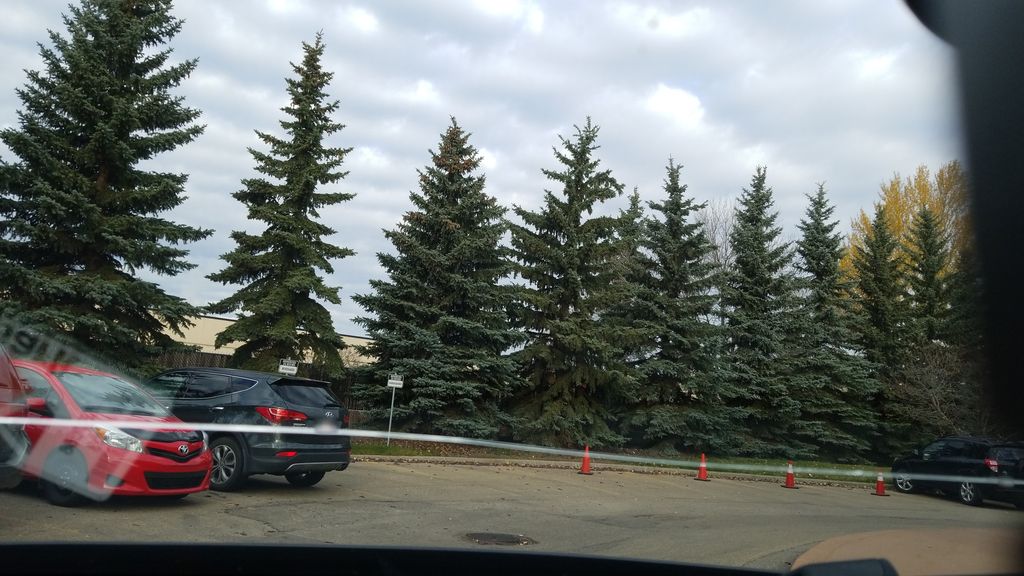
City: edmonton